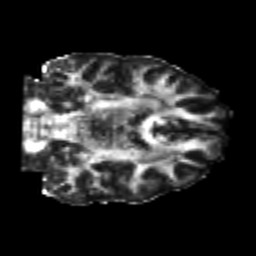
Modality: FA
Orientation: coronal
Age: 21
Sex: male
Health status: healthy
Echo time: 0.074 s